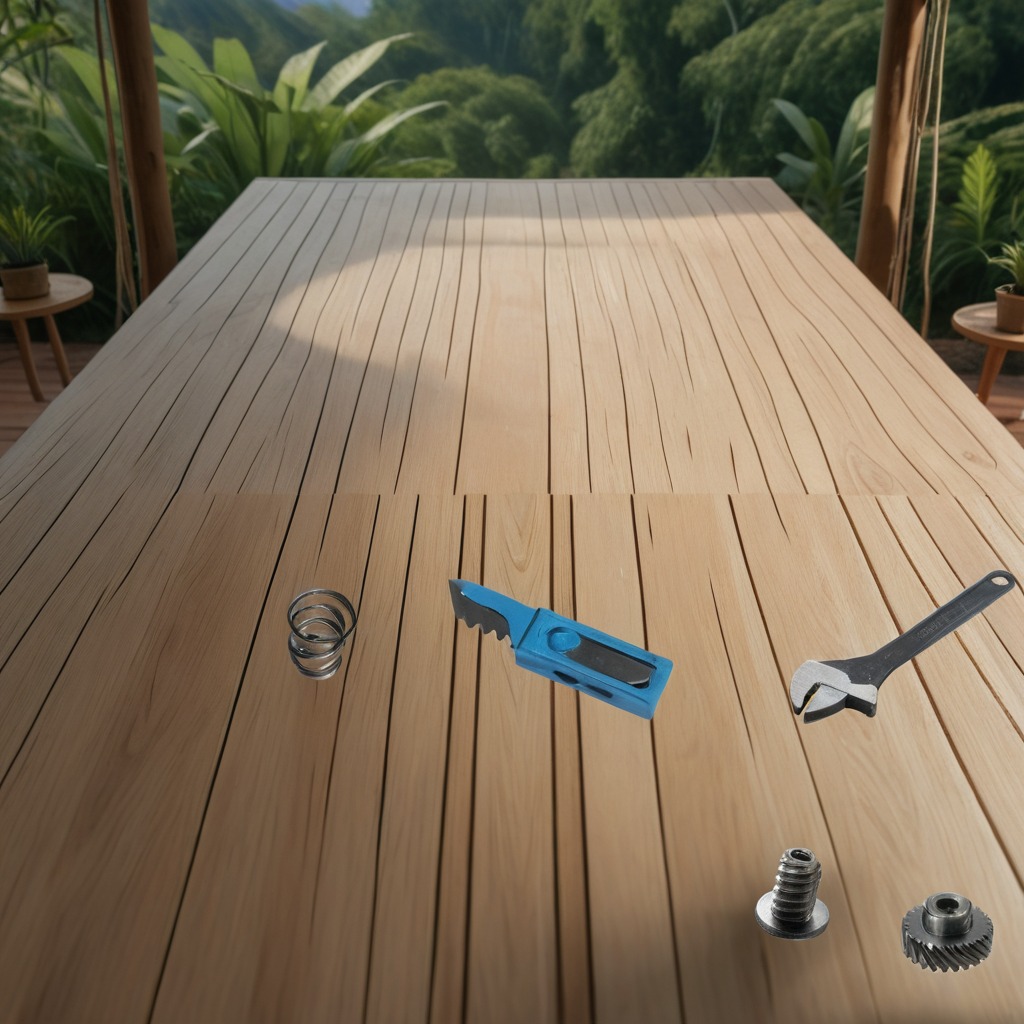
A steel gear with teeth, a utility knife, a metal machine screw, a coiled metal spring, and a wrench are lying on a clean wooden table inside a jungle field workshop tent humid ambient light worn but